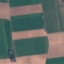
Land use / land cover class: AnnualCrop